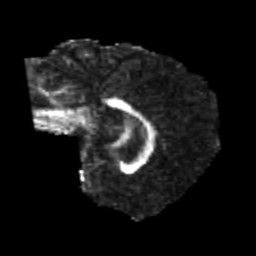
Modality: FA
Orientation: sagittal
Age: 21
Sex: male
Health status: healthy
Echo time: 0.074 s